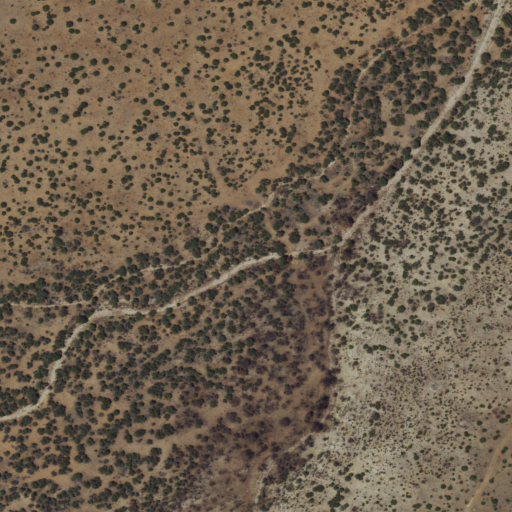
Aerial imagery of valley in New Mexico named Red Lick Canyon containing shrub, evergreen forest, and grassland